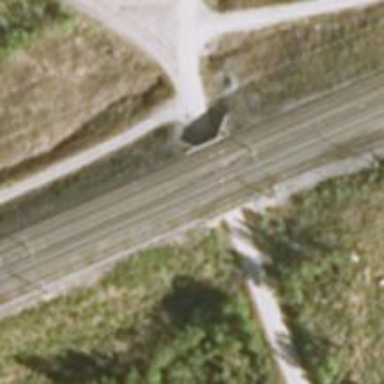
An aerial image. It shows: Railway bridge with electrified contact line. This bridge is part of railway siding.